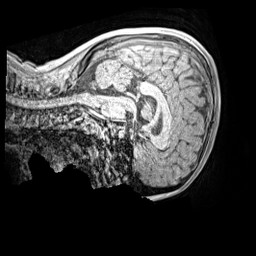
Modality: MP2RAGE
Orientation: sagittal
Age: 11
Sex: male
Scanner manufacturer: siemens
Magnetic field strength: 3 T
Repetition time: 4 s
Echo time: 0.00299 s